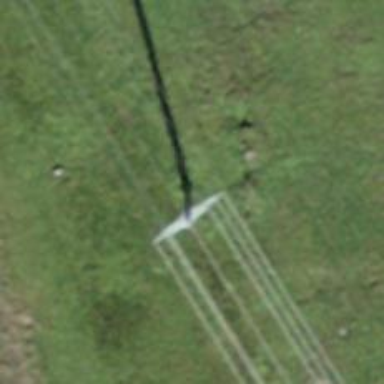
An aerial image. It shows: Power tower.